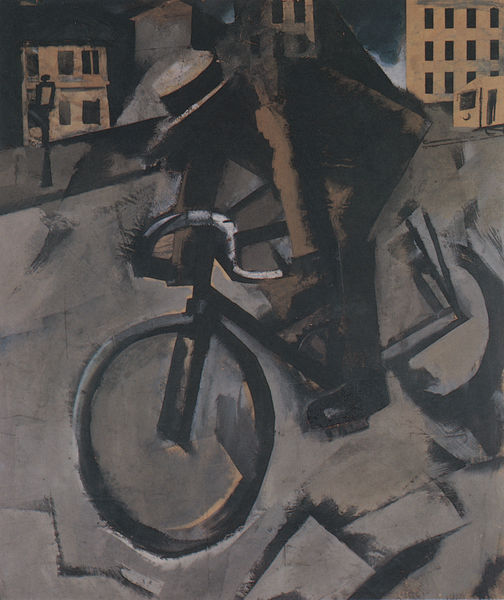
Titel: Il ciclista
Künstler: Mario Sironi
Institution: Privatbesitz
Schlagwörter: blau, dunkel, gemälde, himmel, mann, schatten, wolken, kubismus, stadt, abend, bewegung, braun, fenster, grau, hell, hut, lampe, laterne, licht, nacht, schwarz, strasse, dach, gebäude, weg, wolke, beige, flächig, malerei, anzug, mensch, öl, häuser, dunkelheit, räder, fassaden, italien, pflaster, wohnhäuser, schuhe, moderne, modern, formen, rad, matt, strohhut, hutband, eckig, asphalt, fahrrad, straßenlampe, straßenlaterne, rechteckig, stumpf, lenker, reifen, radfahrer, rennrad, gabel, anzung, straßenbeleuchtung, hochhaus, leger, borsalino, fahrradstange, fahrradgabel